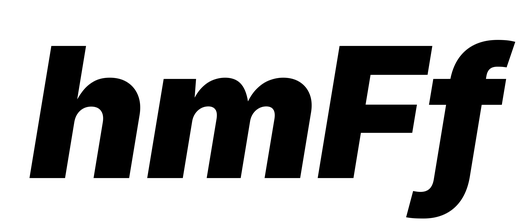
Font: Inter-Italic_Black_Italic